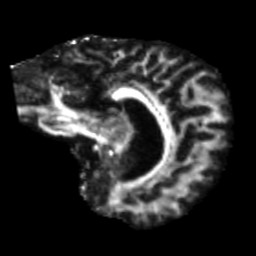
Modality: FA
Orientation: sagittal
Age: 58
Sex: male
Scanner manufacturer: siemens
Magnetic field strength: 3 T
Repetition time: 5.47 s
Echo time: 0.0854 s